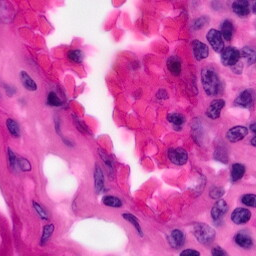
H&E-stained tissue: Pancreatic